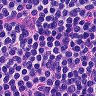
Metastatic tissue present: no